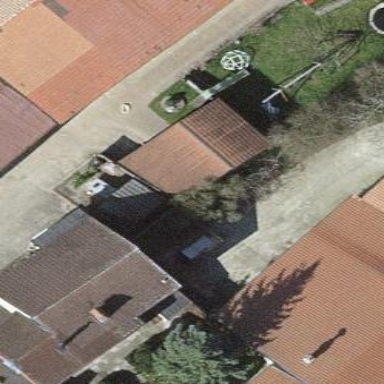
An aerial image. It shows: Simple and straightforward house.